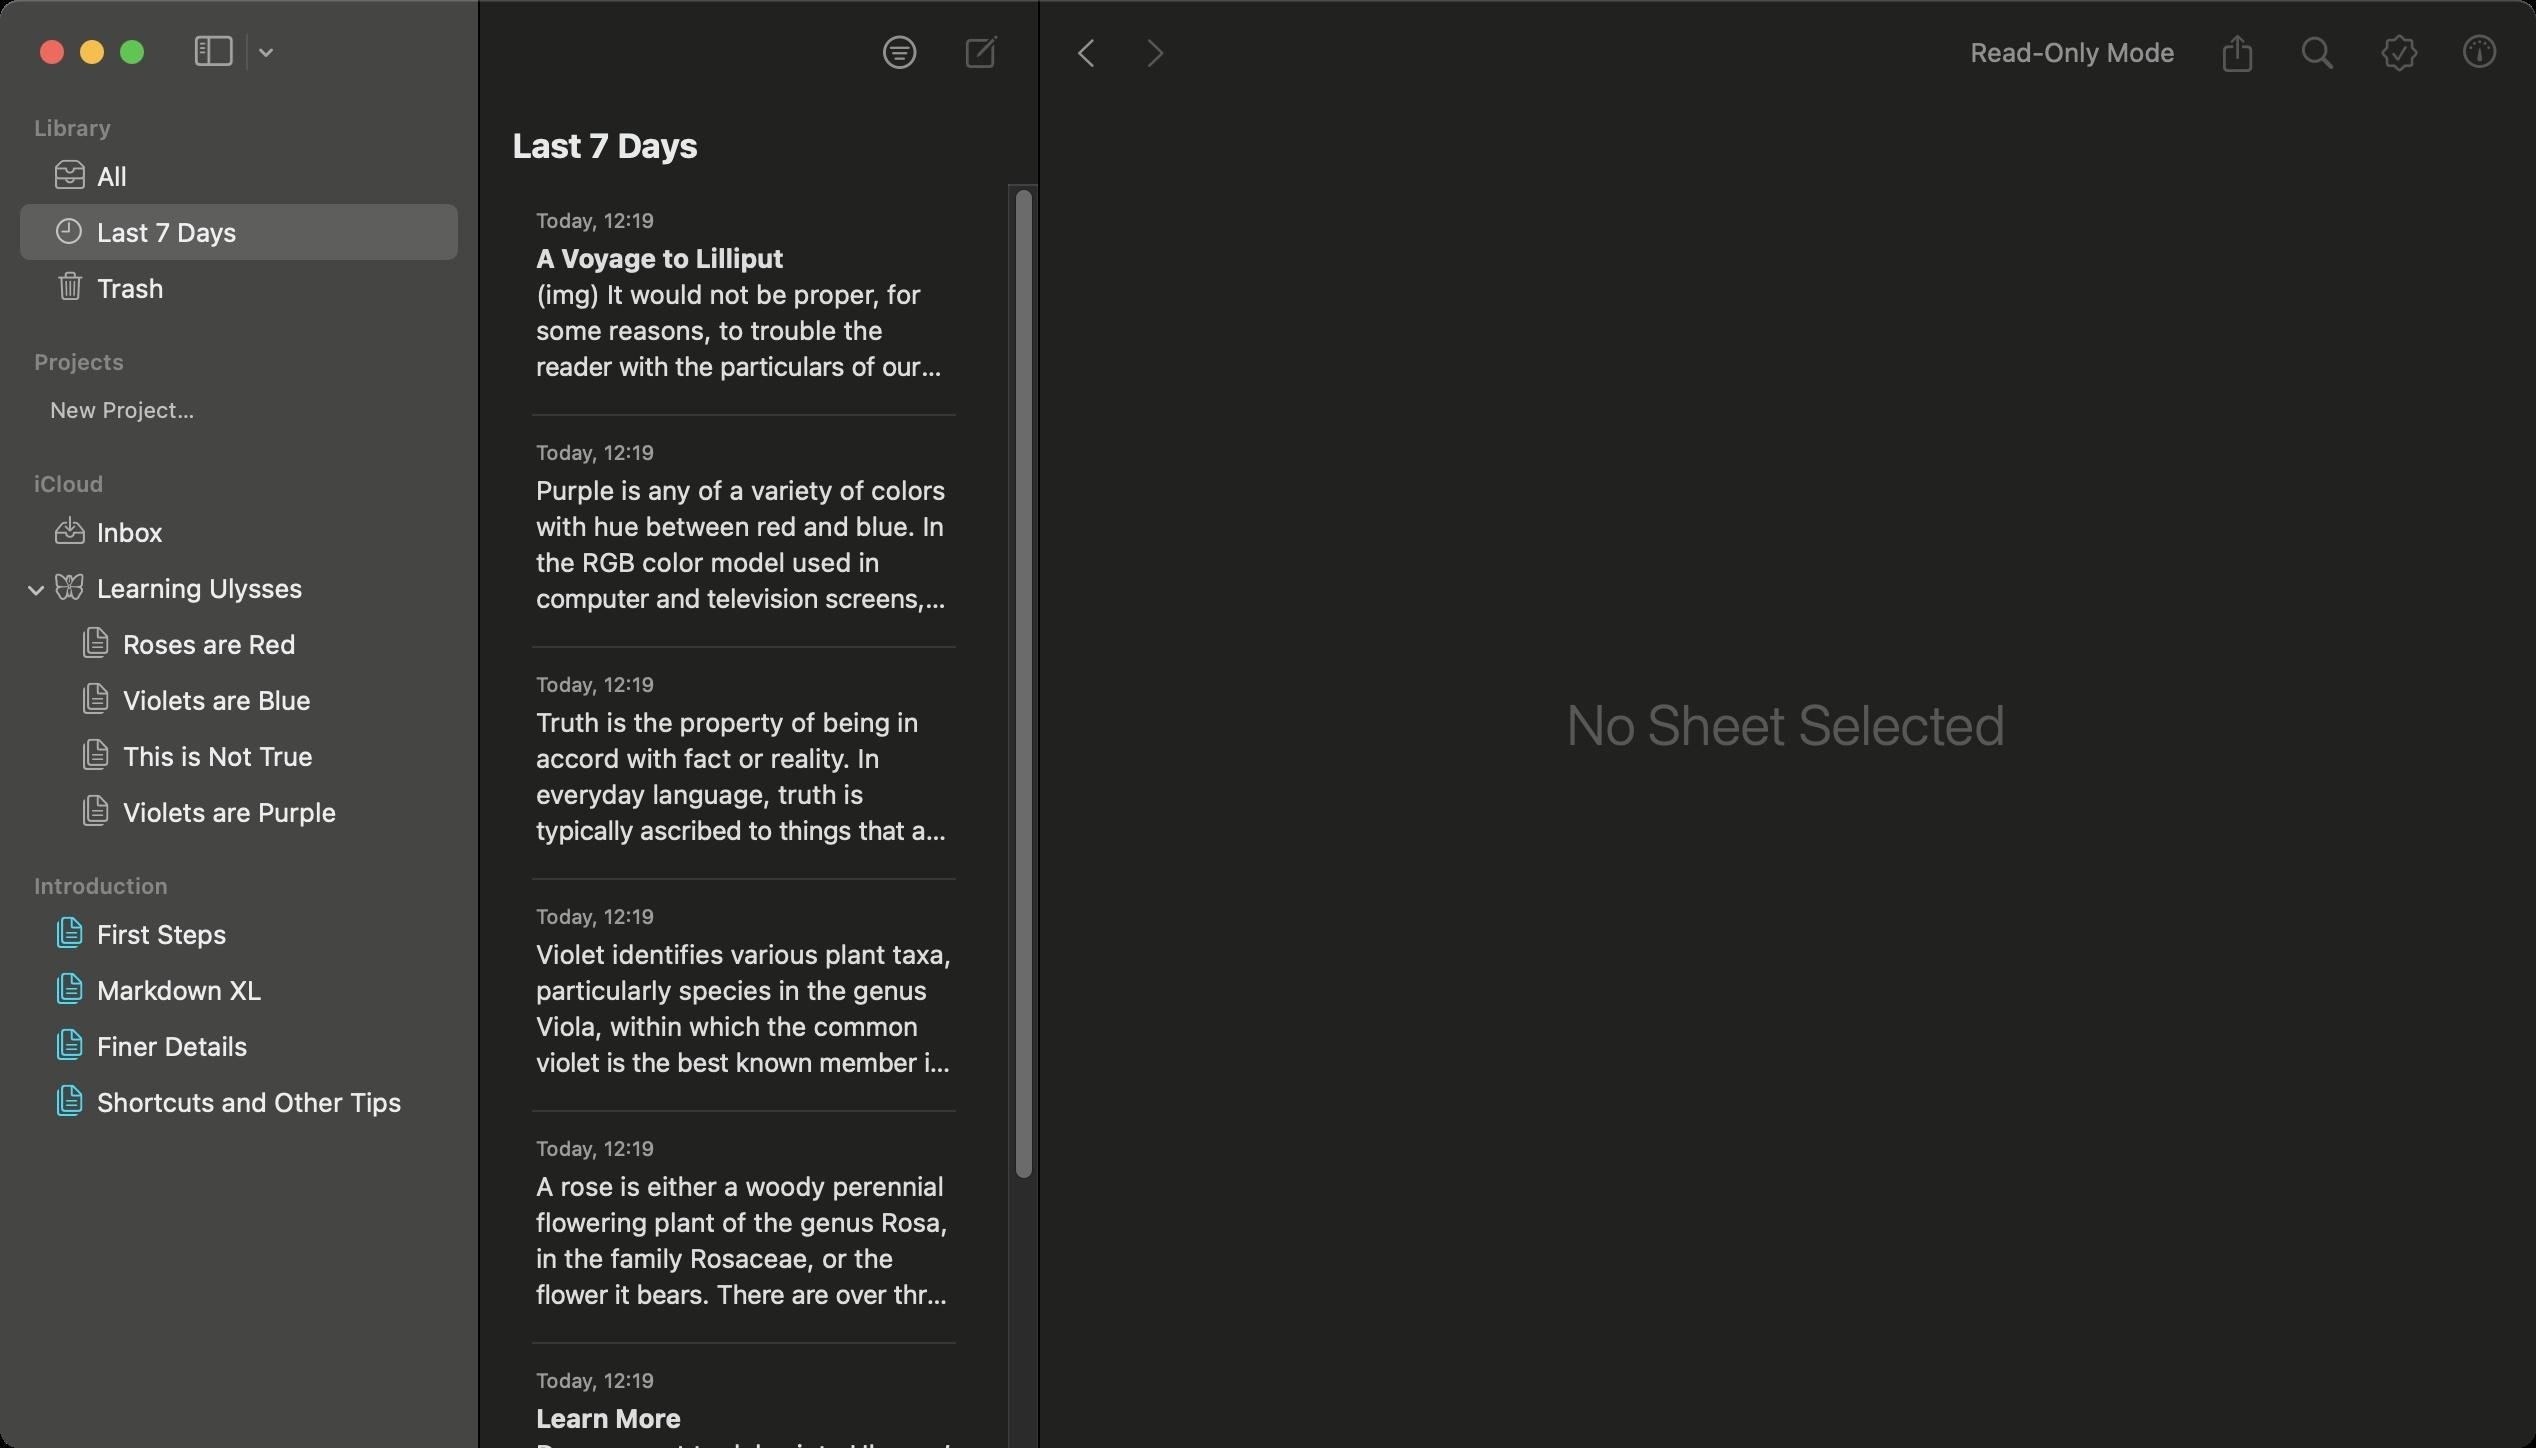
Accessibility tree:
{"name": "Last_7_Days", "role": "AXWindow", "description": null, "role_description": "standard window", "value": null, "position": "230.00;215.00", "size": "1268;724", "children": [{"name": null, "role": "AXGroup", "description": null, "role_description": "group", "value": null, "position": "0.00;0.00", "size": "1268;724", "children": [{"name": null, "role": "AXGroup", "description": null, "role_description": "group", "value": null, "position": "520.00;0.00", "size": "748;724", "children": [{"name": null, "role": "AXGroup", "description": null, "role_description": "group", "value": null, "position": "520.00;0.00", "size": "748;724", "children": [{"name": null, "role": "AXGroup", "description": null, "role_description": "group", "value": null, "position": "520.00;0.00", "size": "748;724", "children": [{"name": null, "role": "AXScrollArea", "description": null, "role_description": "scroll area", "value": null, "position": "520.00;52.00", "size": "748;672", "children": [{"name": null, "role": "AXGroup", "description": null, "role_description": "group", "value": null, "position": "520.00;52.00", "size": "748;672", "children": []}, {"name": null, "role": "AXStaticText", "description": null, "role_description": "text", "value": "No Sheet Selected", "position": "780.50;345.50", "size": "228;33", "children": []}]}]}]}]}, {"name": null, "role": "AXGroup", "description": null, "role_description": "group", "value": null, "position": "240.00;0.00", "size": "279;724", "children": [{"name": null, "role": "AXScrollArea", "description": null, "role_description": "scroll area", "value": null, "position": "240.00;92.00", "size": "279;632", "children": [{"name": null, "role": "AXOutline", "description": "Sheet List", "role_description": "outline", "value": null, "position": "240.00;92.00", "size": "264;824", "children": [{"name": null, "role": "AXRow", "description": null, "role_description": "outline row", "value": null, "position": "240.00;92.00", "size": "264;0", "children": [{"name": null, "role": "AXCell", "description": null, "role_description": "cell", "value": null, "position": "240.00;92.00", "size": "264;0", "children": []}]}, {"name": null, "role": "AXRow", "description": null, "role_description": "outline row", "value": null, "position": "240.00;92.00", "size": "264;116", "children": [{"name": null, "role": "AXCell", "description": "A Voyage to Lilliput \n(img) It would not be proper, for some reasons, to trouble the reader with the particulars of our adventures in those seas; let it suffice to inform him, that in our passage", "role_description": "cell", "value": null, "position": "240.00;92.00", "size": "264;116", "children": []}]}, {"name": null, "role": "AXRow", "description": null, "role_description": "outline row", "value": null, "position": "240.00;208.00", "size": "264;116", "children": [{"name": null, "role": "AXCell", "description": "Purple is any of a variety of colors with hue between red and blue. In the RGB color model used in computer and television screens, purples are produced by mixing red and blue light. In the RYB color", "role_description": "cell", "value": null, "position": "240.00;208.00", "size": "264;116", "children": []}]}, {"name": null, "role": "AXRow", "description": null, "role_description": "outline row", "value": null, "position": "240.00;324.00", "size": "264;116", "children": [{"name": null, "role": "AXCell", "description": "Truth is the property of being in accord with fact or reality. In everyday language, truth is typically ascribed to things that aim to represent reality or otherwise correspond to it, such as", "role_description": "cell", "value": null, "position": "240.00;324.00", "size": "264;116", "children": []}]}, {"name": null, "role": "AXRow", "description": null, "role_description": "outline row", "value": null, "position": "240.00;440.00", "size": "264;116", "children": [{"name": null, "role": "AXCell", "description": "Violet identifies various plant taxa, particularly species in the genus Viola, within which the common violet is the best known member in Eurasia and the common blue violet and common purple violet", "role_description": "cell", "value": null, "position": "240.00;440.00", "size": "264;116", "children": []}]}, {"name": null, "role": "AXRow", "description": null, "role_description": "outline row", "value": null, "position": "240.00;556.00", "size": "264;116", "children": [{"name": null, "role": "AXCell", "description": "A rose is either a woody perennial flowering plant of the genus Rosa, in the family Rosaceae, or the flower it bears. There are over three hundred species and tens of thousands of cultivars. They", "role_description": "cell", "value": null, "position": "240.00;556.00", "size": "264;116", "children": []}]}, {"name": null, "role": "AXRow", "description": null, "role_description": "outline row", "value": null, "position": "240.00;672.00", "size": "264;116", "children": [{"name": null, "role": "AXCell", "description": "Learn More \nDo you want to delve into Ulysses’ advanced features? Check out the following resources: The app introduction covers all concepts and features. You find it in the library. The [Ulysses", "role_description": "cell", "value": null, "position": "240.00;672.00", "size": "264;116", "children": []}]}, {"name": null, "role": "AXRow", "description": null, "role_description": "outline row", "value": null, "position": "240.00;788.00", "size": "264;116", "children": [{"name": null, "role": "AXCell", "description": "Loading Sheet", "role_description": "cell", "value": null, "position": "240.00;788.00", "size": "264;116", "children": []}]}, {"name": null, "role": "AXColumn", "description": null, "role_description": "column", "value": null, "position": "240.00;92.00", "size": "264;824", "children": []}]}, {"name": null, "role": "AXScrollBar", "description": null, "role_description": "scroll bar", "value": 0.0, "position": "504.00;92.00", "size": "15;632", "children": [{"name": null, "role": "AXValueIndicator", "description": null, "role_description": "value indicator", "value": 0.0, "position": "504.00;94.00", "size": "15;496", "children": []}, {"name": null, "role": "AXButton", "description": null, "role_description": "increment arrow button", "value": null, "position": "504.00;92.00", "size": "0;0", "children": []}, {"name": null, "role": "AXButton", "description": null, "role_description": "decrement arrow button", "value": null, "position": "504.00;92.00", "size": "0;0", "children": []}, {"name": null, "role": "AXButton", "description": null, "role_description": "increment page button", "value": null, "position": "504.00;590.50", "size": "15;134", "children": []}, {"name": null, "role": "AXButton", "description": null, "role_description": "decrement page button", "value": null, "position": "504.00;92.00", "size": "15;2", "children": []}]}]}, {"name": null, "role": "AXStaticText", "description": null, "role_description": "text", "value": "Last 7 Days", "position": "254.00;63.00", "size": "255;20", "children": []}, {"name": "", "role": "AXButton", "description": "sort", "role_description": "button", "value": null, "position": "510.00;58.50", "size": "2;28", "children": []}]}, {"name": null, "role": "AXGroup", "description": null, "role_description": "group", "value": null, "position": "0.00;0.00", "size": "239;724", "children": [{"name": null, "role": "AXScrollArea", "description": null, "role_description": "scroll area", "value": null, "position": "0.00;44.00", "size": "239;680", "children": [{"name": null, "role": "AXOutline", "description": "Library", "role_description": "outline", "value": null, "position": "0.00;44.00", "size": "239;680", "children": [{"name": null, "role": "AXRow", "description": null, "role_description": "outline row", "value": null, "position": "0.00;54.00", "size": "239;20", "children": [{"name": null, "role": "AXCell", "description": null, "role_description": "cell", "value": null, "position": "10.00;54.00", "size": "219;20", "children": [{"name": null, "role": "AXStaticText", "description": null, "role_description": "text", "value": "Library", "position": "15.00;57.00", "size": "219;14", "children": []}]}]}, {"name": null, "role": "AXRow", "description": null, "role_description": "outline row", "value": null, "position": "0.00;74.00", "size": "239;28", "children": [{"name": null, "role": "AXCell", "description": null, "role_description": "cell", "value": null, "position": "10.00;74.00", "size": "219;28", "children": [{"name": null, "role": "AXImage", "description": "Letter Trays", "role_description": "image", "value": null, "position": "25.00;69.50", "size": "20;36", "children": []}, {"name": null, "role": "AXStaticText", "description": null, "role_description": "text", "value": "All", "position": "46.50;80.00", "size": "20;16", "children": []}]}]}, {"name": null, "role": "AXRow", "description": null, "role_description": "outline row", "value": null, "position": "0.00;102.00", "size": "239;28", "children": [{"name": null, "role": "AXCell", "description": null, "role_description": "cell", "value": null, "position": "10.00;102.00", "size": "219;28", "children": [{"name": null, "role": "AXImage", "description": "Watch Face", "role_description": "image", "value": null, "position": "25.00;99.00", "size": "20;34", "children": []}, {"name": null, "role": "AXStaticText", "description": null, "role_description": "text", "value": "Last 7 Days", "position": "46.50;108.00", "size": "74;16", "children": []}]}]}, {"name": null, "role": "AXRow", "description": null, "role_description": "outline row", "value": null, "position": "0.00;130.00", "size": "239;28", "children": [{"name": null, "role": "AXCell", "description": null, "role_description": "cell", "value": null, "position": "10.00;130.00", "size": "219;28", "children": [{"name": null, "role": "AXImage", "description": "Trash", "role_description": "image", "value": null, "position": "25.00;125.00", "size": "20;36", "children": []}, {"name": null, "role": "AXStaticText", "description": null, "role_description": "text", "value": "Trash", "position": "46.50;136.00", "size": "38;16", "children": []}]}]}, {"name": null, "role": "AXRow", "description": null, "role_description": "outline row", "value": null, "position": "0.00;171.00", "size": "239;20", "children": [{"name": null, "role": "AXCell", "description": null, "role_description": "cell", "value": null, "position": "10.00;171.00", "size": "219;20", "children": [{"name": null, "role": "AXStaticText", "description": null, "role_description": "text", "value": "Projects", "position": "15.00;174.00", "size": "219;14", "children": []}]}]}, {"name": null, "role": "AXRow", "description": null, "role_description": "outline row", "value": null, "position": "0.00;191.00", "size": "239;28", "children": [{"name": null, "role": "AXCell", "description": null, "role_description": "cell", "value": null, "position": "10.00;191.00", "size": "219;28", "children": [{"name": "New_Project…", "role": "AXButton", "description": null, "role_description": "button", "value": null, "position": "25.00;191.00", "size": "198;28", "children": []}]}]}, {"name": null, "role": "AXRow", "description": null, "role_description": "outline row", "value": null, "position": "0.00;232.00", "size": "239;20", "children": [{"name": null, "role": "AXCell", "description": null, "role_description": "cell", "value": null, "position": "10.00;232.00", "size": "219;20", "children": [{"name": null, "role": "AXStaticText", "description": null, "role_description": "text", "value": "iCloud", "position": "15.00;235.00", "size": "219;14", "children": []}]}]}, {"name": null, "role": "AXRow", "description": null, "role_description": "outline row", "value": null, "position": "0.00;252.00", "size": "239;28", "children": [{"name": null, "role": "AXCell", "description": null, "role_description": "cell", "value": null, "position": "10.00;252.00", "size": "219;28", "children": [{"name": null, "role": "AXImage", "description": "Letter Tray With Inward-Pointing Arrow", "role_description": "image", "value": null, "position": "25.00;246.00", "size": "20;37", "children": []}, {"name": null, "role": "AXStaticText", "description": null, "role_description": "text", "value": "Inbox", "position": "46.50;258.00", "size": "37;16", "children": []}]}]}, {"name": null, "role": "AXRow", "description": null, "role_description": "outline row", "value": null, "position": "0.00;280.00", "size": "239;28", "children": [{"name": null, "role": "AXCell", "description": null, "role_description": "cell", "value": null, "position": "10.00;280.00", "size": "219;28", "children": [{"name": null, "role": "AXImage", "description": "Butterfly", "role_description": "image", "value": null, "position": "25.00;276.00", "size": "20;35", "children": []}, {"name": null, "role": "AXStaticText", "description": null, "role_description": "text", "value": "Learning Ulysses", "position": "46.50;286.00", "size": "107;16", "children": []}, {"name": null, "role": "AXDisclosureTriangle", "description": null, "role_description": "disclosure triangle", "value": 1, "position": "12.00;280.00", "size": "13;28", "children": []}]}]}, {"name": null, "role": "AXRow", "description": null, "role_description": "outline row", "value": null, "position": "0.00;308.00", "size": "239;28", "children": [{"name": null, "role": "AXCell", "description": null, "role_description": "cell", "value": null, "position": "10.00;308.00", "size": "219;28", "children": [{"name": null, "role": "AXImage", "description": "Sheets", "role_description": "image", "value": null, "position": "38.00;303.00", "size": "20;37", "children": []}, {"name": null, "role": "AXStaticText", "description": null, "role_description": "text", "value": "Roses are Red", "position": "59.50;314.00", "size": "90;16", "children": []}]}]}, {"name": null, "role": "AXRow", "description": null, "role_description": "outline row", "value": null, "position": "0.00;336.00", "size": "239;28", "children": [{"name": null, "role": "AXCell", "description": null, "role_description": "cell", "value": null, "position": "10.00;336.00", "size": "219;28", "children": [{"name": null, "role": "AXImage", "description": "Sheets", "role_description": "image", "value": null, "position": "38.00;331.00", "size": "20;37", "children": []}, {"name": null, "role": "AXStaticText", "description": null, "role_description": "text", "value": "Violets are Blue", "position": "59.50;342.00", "size": "98;16", "children": []}]}]}, {"name": null, "role": "AXRow", "description": null, "role_description": "outline row", "value": null, "position": "0.00;364.00", "size": "239;28", "children": [{"name": null, "role": "AXCell", "description": null, "role_description": "cell", "value": null, "position": "10.00;364.00", "size": "219;28", "children": [{"name": null, "role": "AXImage", "description": "Sheets", "role_description": "image", "value": null, "position": "38.00;359.00", "size": "20;37", "children": []}, {"name": null, "role": "AXStaticText", "description": null, "role_description": "text", "value": "This is Not True", "position": "59.50;370.00", "size": "99;16", "children": []}]}]}, {"name": null, "role": "AXRow", "description": null, "role_description": "outline row", "value": null, "position": "0.00;392.00", "size": "239;28", "children": [{"name": null, "role": "AXCell", "description": null, "role_description": "cell", "value": null, "position": "10.00;392.00", "size": "219;28", "children": [{"name": null, "role": "AXImage", "description": "Sheets", "role_description": "image", "value": null, "position": "38.00;387.00", "size": "20;37", "children": []}, {"name": null, "role": "AXStaticText", "description": null, "role_description": "text", "value": "Violets are Purple", "position": "59.50;398.00", "size": "111;16", "children": []}]}]}, {"name": null, "role": "AXRow", "description": null, "role_description": "outline row", "value": null, "position": "0.00;433.00", "size": "239;20", "children": [{"name": null, "role": "AXCell", "description": null, "role_description": "cell", "value": null, "position": "10.00;433.00", "size": "219;20", "children": [{"name": null, "role": "AXStaticText", "description": null, "role_description": "text", "value": "Introduction", "position": "15.00;436.00", "size": "219;14", "children": []}]}]}, {"name": null, "role": "AXRow", "description": null, "role_description": "outline row", "value": null, "position": "0.00;453.00", "size": "239;28", "children": [{"name": null, "role": "AXCell", "description": null, "role_description": "cell", "value": null, "position": "10.00;453.00", "size": "219;28", "children": [{"name": null, "role": "AXImage", "description": "Sheets", "role_description": "image", "value": null, "position": "25.00;448.00", "size": "20;37", "children": []}, {"name": null, "role": "AXStaticText", "description": null, "role_description": "text", "value": "First Steps", "position": "46.50;459.00", "size": "69;16", "children": []}]}]}, {"name": null, "role": "AXRow", "description": null, "role_description": "outline row", "value": null, "position": "0.00;481.00", "size": "239;28", "children": [{"name": null, "role": "AXCell", "description": null, "role_description": "cell", "value": null, "position": "10.00;481.00", "size": "219;28", "children": [{"name": null, "role": "AXImage", "description": "Sheets", "role_description": "image", "value": null, "position": "25.00;476.00", "size": "20;37", "children": []}, {"name": null, "role": "AXStaticText", "description": null, "role_description": "text", "value": "Markdown XL", "position": "46.50;487.00", "size": "86;16", "children": []}]}]}, {"name": null, "role": "AXRow", "description": null, "role_description": "outline row", "value": null, "position": "0.00;509.00", "size": "239;28", "children": [{"name": null, "role": "AXCell", "description": null, "role_description": "cell", "value": null, "position": "10.00;509.00", "size": "219;28", "children": [{"name": null, "role": "AXImage", "description": "Sheets", "role_description": "image", "value": null, "position": "25.00;504.00", "size": "20;37", "children": []}, {"name": null, "role": "AXStaticText", "description": null, "role_description": "text", "value": "Finer Details", "position": "46.50;515.00", "size": "80;16", "children": []}]}]}, {"name": null, "role": "AXRow", "description": null, "role_description": "outline row", "value": null, "position": "0.00;537.00", "size": "239;28", "children": [{"name": null, "role": "AXCell", "description": null, "role_description": "cell", "value": null, "position": "10.00;537.00", "size": "219;28", "children": [{"name": null, "role": "AXImage", "description": "Sheets", "role_description": "image", "value": null, "position": "25.00;532.00", "size": "20;37", "children": []}, {"name": null, "role": "AXStaticText", "description": null, "role_description": "text", "value": "Shortcuts and Other Tips", "position": "46.50;543.00", "size": "156;16", "children": []}]}]}, {"name": null, "role": "AXColumn", "description": null, "role_description": "column", "value": null, "position": "10.00;44.00", "size": "219;680", "children": []}]}]}]}]}, {"name": null, "role": "AXToolbar", "description": null, "role_description": "toolbar", "value": null, "position": "0.00;0.00", "size": "1268;52", "children": [{"name": null, "role": "AXGroup", "description": null, "role_description": "group", "value": null, "position": "87.00;0.00", "size": "60;52", "children": [{"name": "", "role": "AXButton", "description": "Toggle Sidebars", "role_description": "button", "value": null, "position": "85.00;6.00", "size": "44;40", "children": []}, {"name": "", "role": "AXButton", "description": "drop down", "role_description": "button", "value": null, "position": "116.00;7.00", "size": "34;40", "children": []}]}, {"name": null, "role": "AXGroup", "description": null, "role_description": "group", "value": null, "position": "147.00;0.00", "size": "377;52", "children": [{"name": "", "role": "AXButton", "description": "Filter in Group", "role_description": "button", "value": null, "position": "428.00;6.00", "size": "44;40", "children": []}, {"name": "", "role": "AXButton", "description": "New Sheet", "role_description": "button", "value": null, "position": "468.00;6.00", "size": "44;40", "children": []}]}, {"name": null, "role": "AXGroup", "description": null, "role_description": "group", "value": null, "position": "524.00;0.00", "size": "73;52", "children": [{"name": "", "role": "AXButton", "description": "Go back", "role_description": "button", "value": null, "position": "527.00;11.00", "size": "34;31", "children": []}, {"name": "", "role": "AXButton", "description": "Go forward", "role_description": "button", "value": null, "position": "560.00;11.00", "size": "34;31", "children": []}]}, {"name": null, "role": "AXButton", "description": "Read-Only Mode", "role_description": "button", "value": null, "position": "974.00;0.00", "size": "125;52", "children": []}, {"name": null, "role": "AXButton", "description": "Export", "role_description": "button", "value": null, "position": "1099.00;0.00", "size": "40;52", "children": []}, {"name": null, "role": "AXGroup", "description": null, "role_description": "group", "value": null, "position": "1139.00;0.00", "size": "41;52", "children": [{"name": "", "role": "AXCheckBox", "description": "Find", "role_description": "toggle button", "value": 0, "position": "1137.00;6.00", "size": "44;40", "children": []}]}, {"name": null, "role": "AXButton", "description": "Revision", "role_description": "button", "value": null, "position": "1180.00;0.00", "size": "40;52", "children": []}, {"name": null, "role": "AXButton", "description": "Dashboard", "role_description": "button", "value": null, "position": "1220.00;0.00", "size": "40;52", "children": []}]}, {"name": null, "role": "AXButton", "description": null, "role_description": "close button", "value": null, "position": "19.00;18.00", "size": "14;16", "children": []}, {"name": null, "role": "AXButton", "description": null, "role_description": "full screen button", "value": null, "position": "59.00;18.00", "size": "14;16", "children": [{"name": null, "role": "AXGroup", "description": null, "role_description": "group", "value": null, "position": "59.00;18.00", "size": "14;16", "children": [{"name": null, "role": "AXGroup", "description": null, "role_description": "group", "value": null, "position": "59.00;18.00", "size": "14;16", "children": []}]}]}, {"name": null, "role": "AXButton", "description": null, "role_description": "minimize button", "value": null, "position": "39.00;18.00", "size": "14;16", "children": []}]}